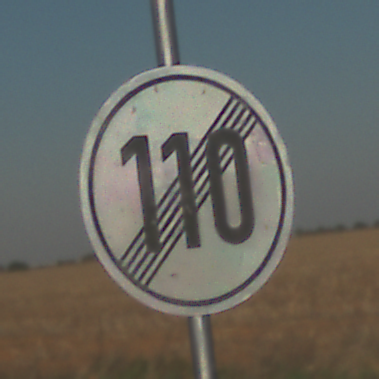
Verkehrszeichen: EndeGeschwindigkeit110
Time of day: SunriseSunset
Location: Outdoor (Nature)
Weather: Clear
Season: NotSpecified
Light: Natural